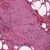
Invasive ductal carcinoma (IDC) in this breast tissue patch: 0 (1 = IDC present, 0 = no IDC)